You are looking at the envelope spectrum of a bearing's vibration signal. The marked vertical lines are the theoretical fault frequencies for the outer race, inner race, rolling elements, and cage. Based on the visible evidence, which condition applies: normal, inner_race, outer_race, ball?
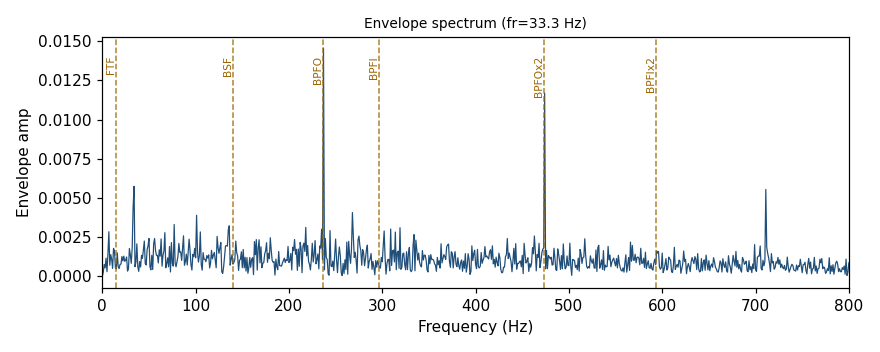
Answer: outer_race